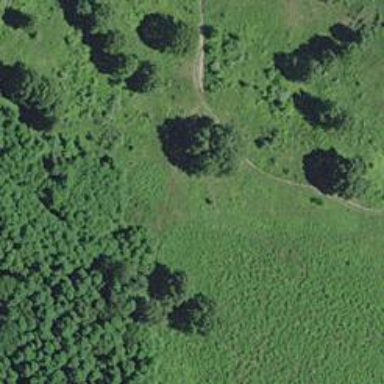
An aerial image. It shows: Natural path.